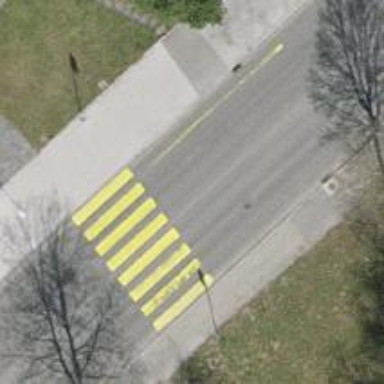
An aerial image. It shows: Uncontrolled footway crossing with markings.